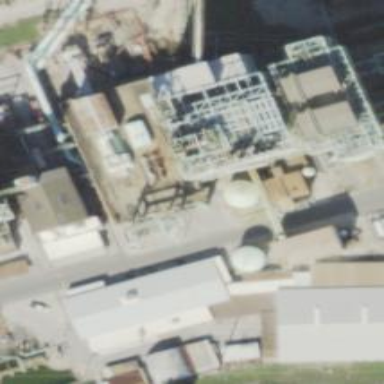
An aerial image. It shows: Steam turbine generator.